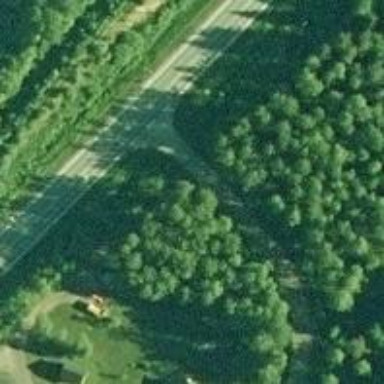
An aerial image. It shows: Road with "give way" sign.